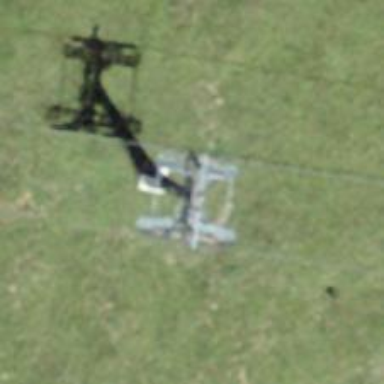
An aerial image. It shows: Pylon for aerialway.